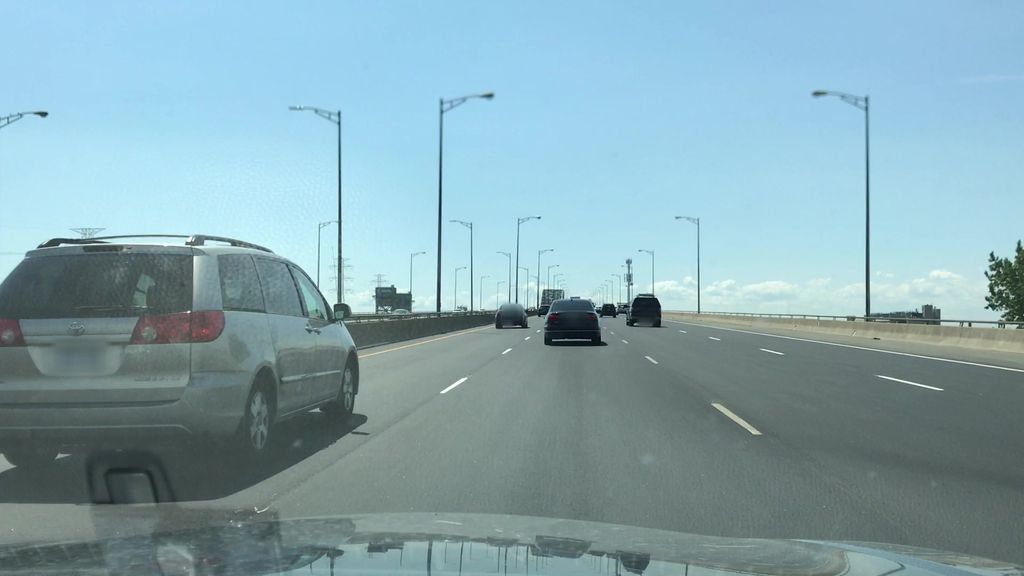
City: hamilton